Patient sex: M
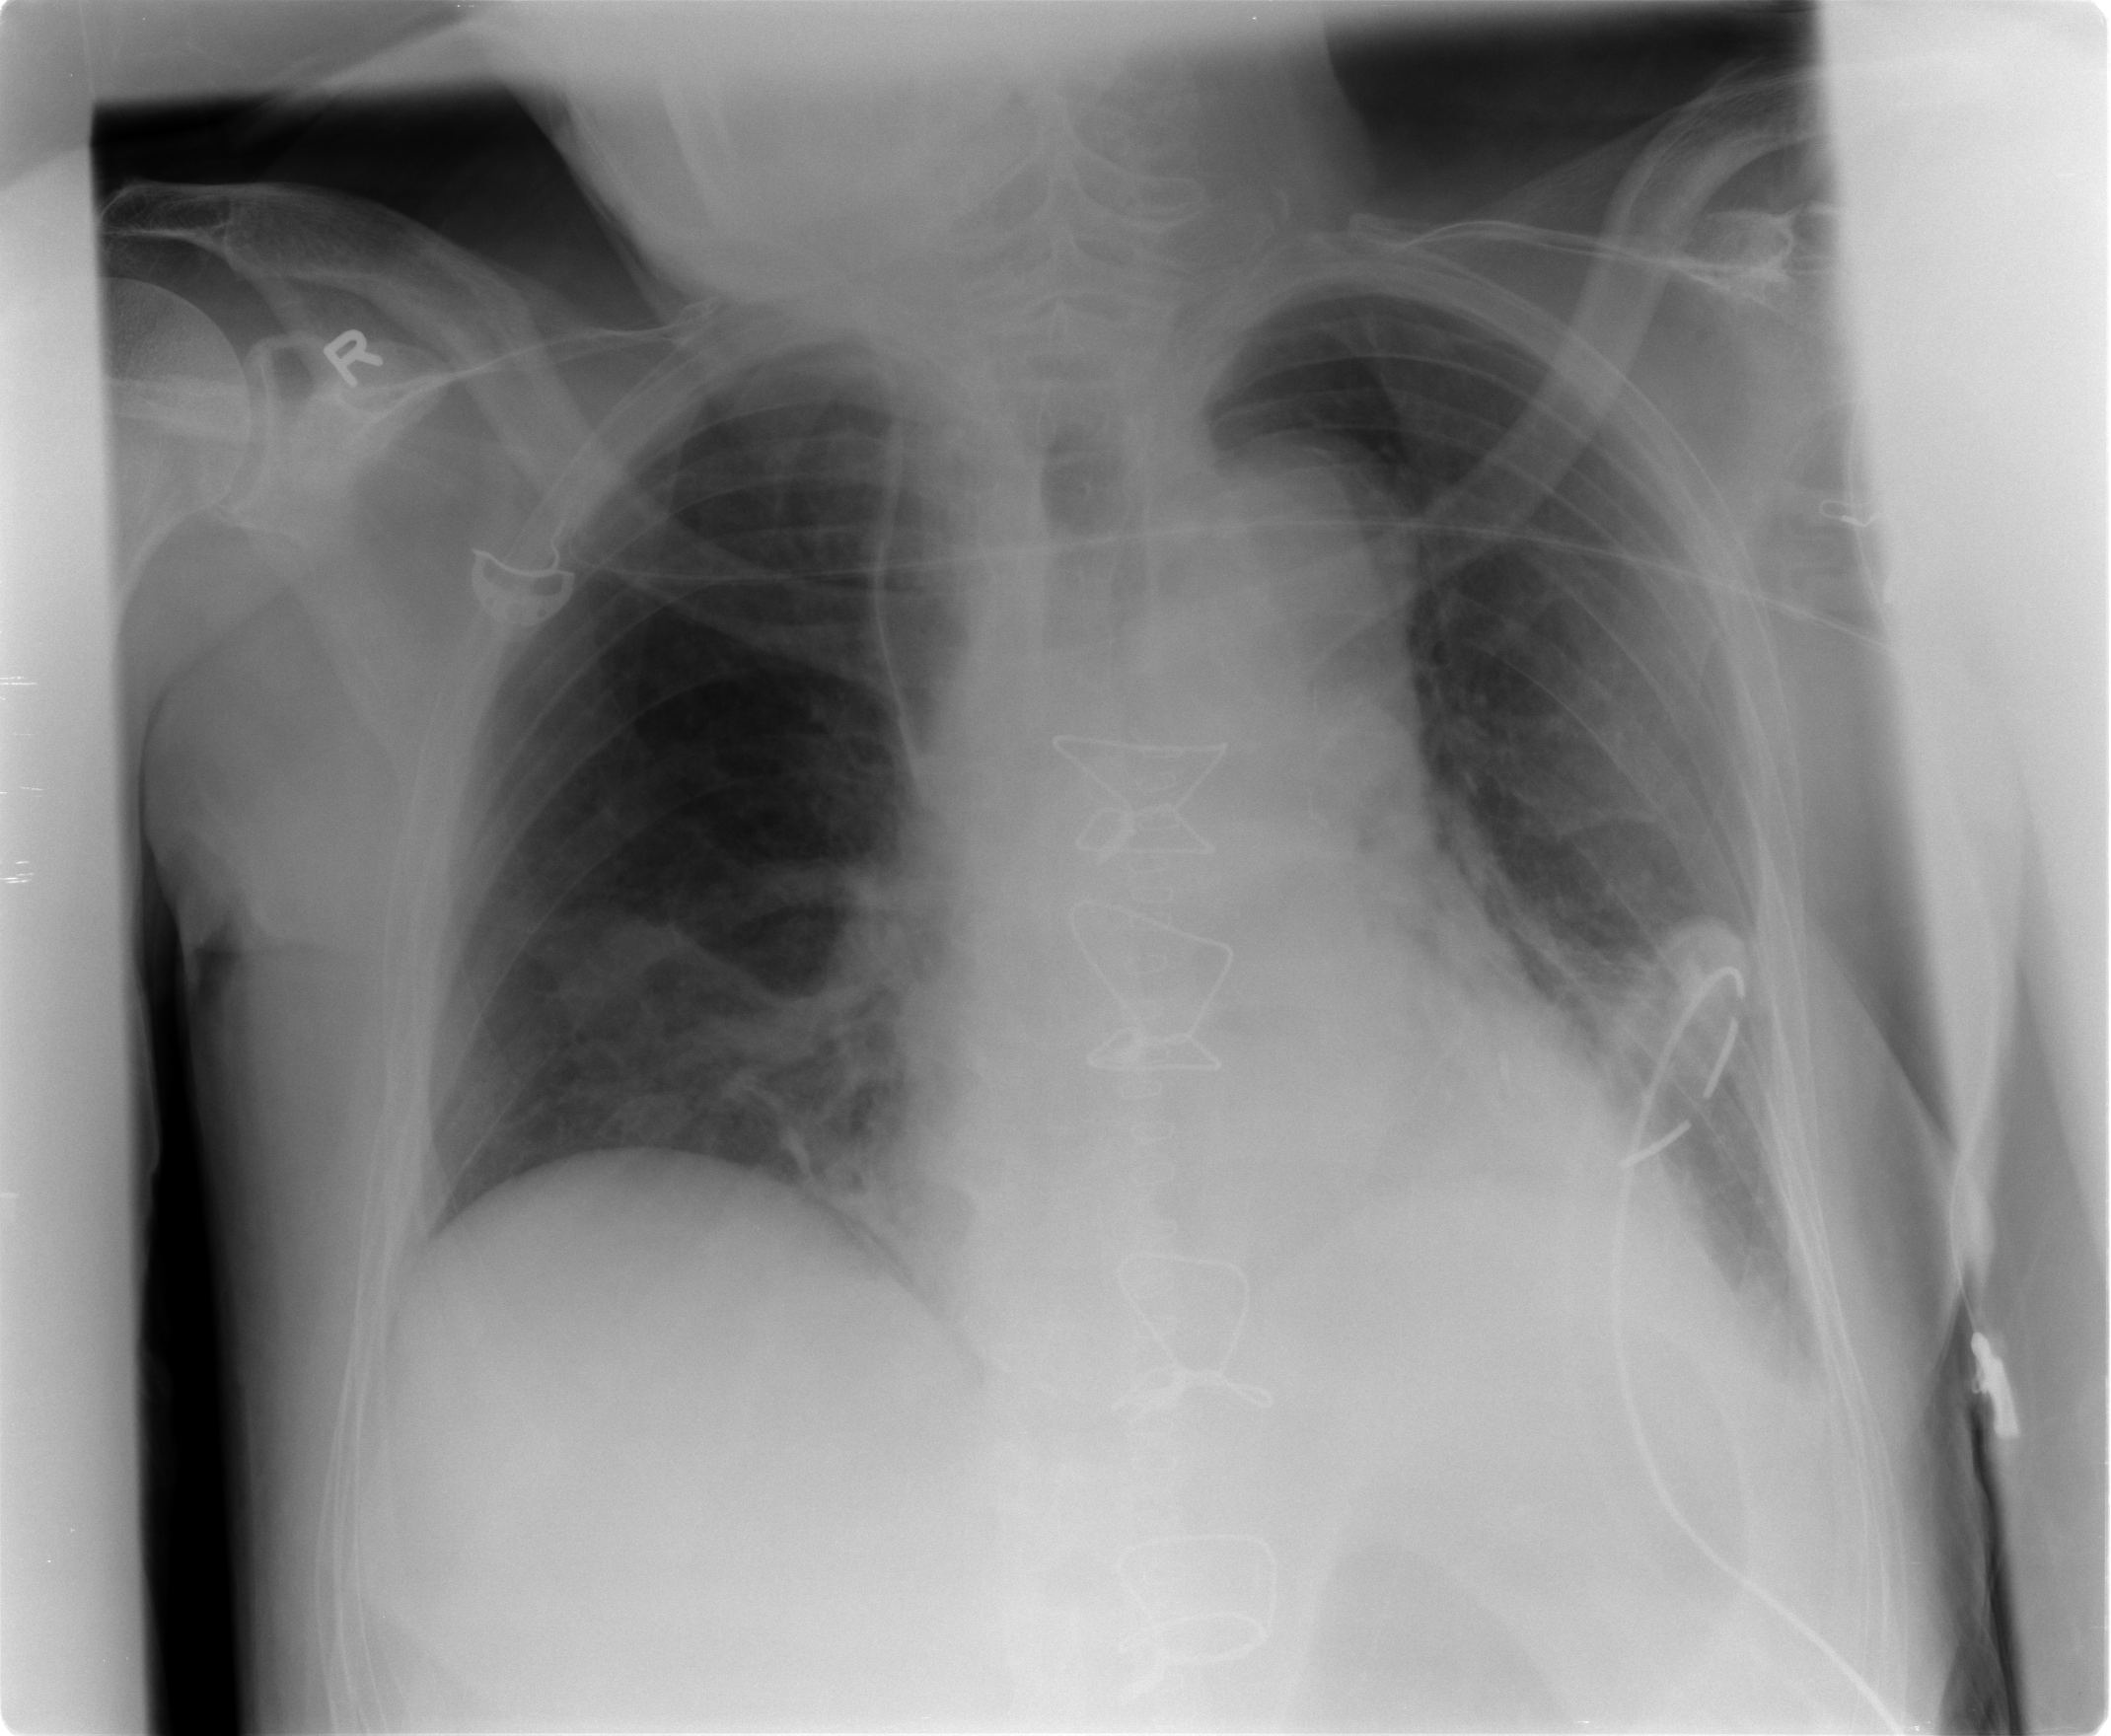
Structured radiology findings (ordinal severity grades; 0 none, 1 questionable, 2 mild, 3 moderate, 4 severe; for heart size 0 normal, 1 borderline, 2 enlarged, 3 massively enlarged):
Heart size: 1
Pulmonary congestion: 1
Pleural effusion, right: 0
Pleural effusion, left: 1
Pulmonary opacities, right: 1
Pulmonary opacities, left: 0
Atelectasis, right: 2
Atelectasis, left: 2